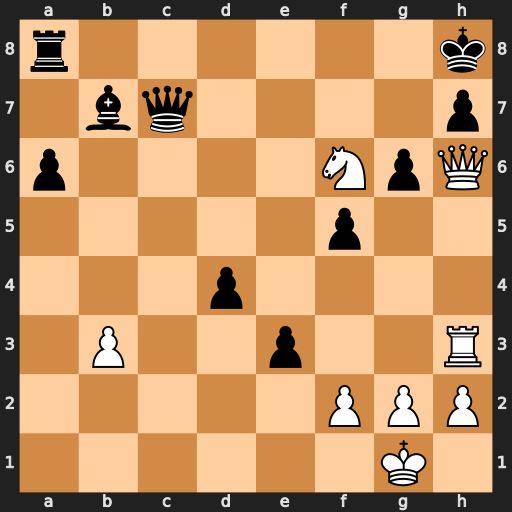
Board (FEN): r6k/1bq4p/p4NpQ/5p2/3p4/1P2p2R/5PPP/6K1
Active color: w
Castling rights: -
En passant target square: -
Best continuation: Qxh7+ Qxh7 Rxh7#